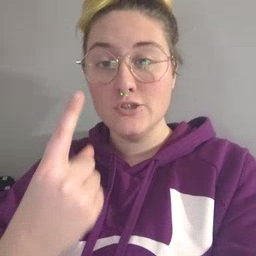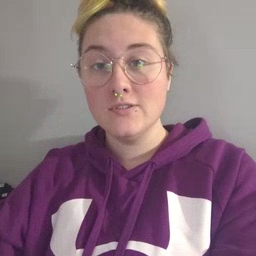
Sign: first